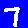
Digit: 7